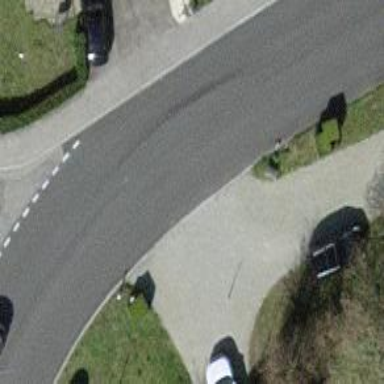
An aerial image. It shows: Secondary road with asphalt surface.